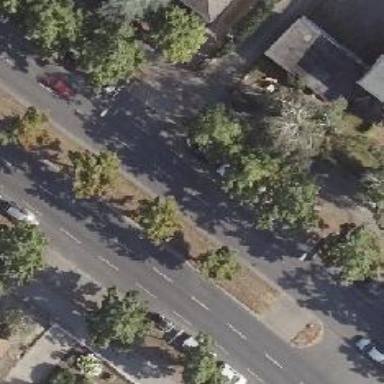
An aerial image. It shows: Avenue lined with deciduous broadleaved trees.